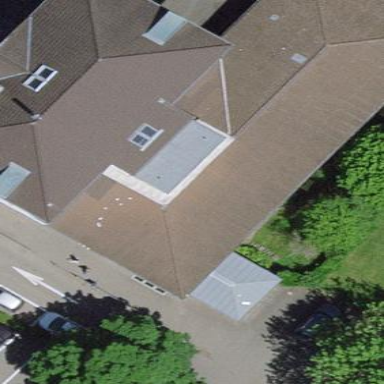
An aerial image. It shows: School building.